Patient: sex M, age 60
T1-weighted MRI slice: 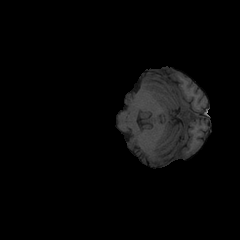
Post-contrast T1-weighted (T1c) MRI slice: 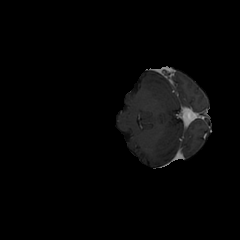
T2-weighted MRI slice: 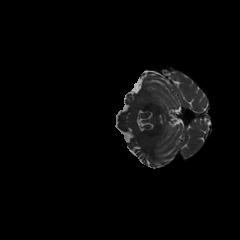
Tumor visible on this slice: no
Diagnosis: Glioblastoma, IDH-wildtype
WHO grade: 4